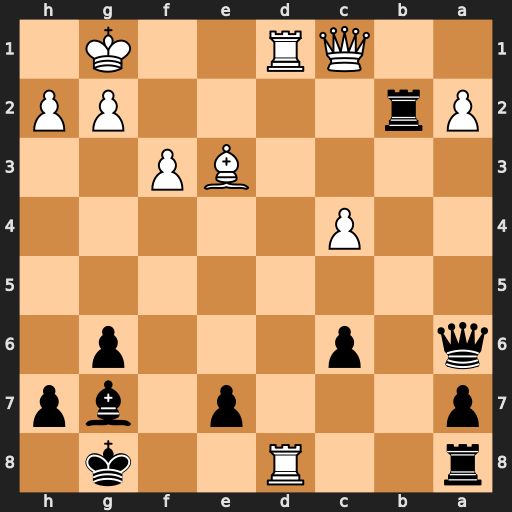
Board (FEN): r2R2k1/p3p1bp/q1p3p1/8/2P5/4BP2/Pr4PP/2QR2K1
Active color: b
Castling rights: -
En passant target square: -
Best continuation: Rxd8 Rxd8+ Kf7 Bd4 Bxd4+